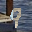
Label: 9